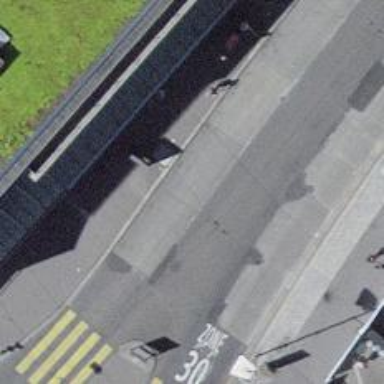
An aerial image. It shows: Bus stop with shelter. It is platform for public transport.